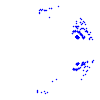
Particle: kaon